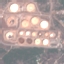
Land use / land cover: Industrial